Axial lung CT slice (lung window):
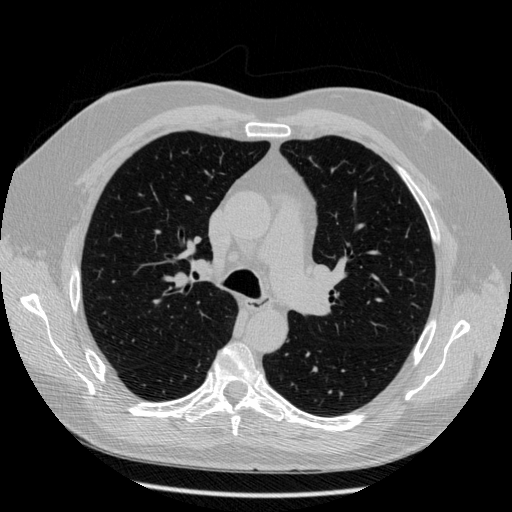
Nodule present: no